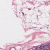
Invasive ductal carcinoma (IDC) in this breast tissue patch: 0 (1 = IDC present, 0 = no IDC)